Question: What is the value of this measurement?
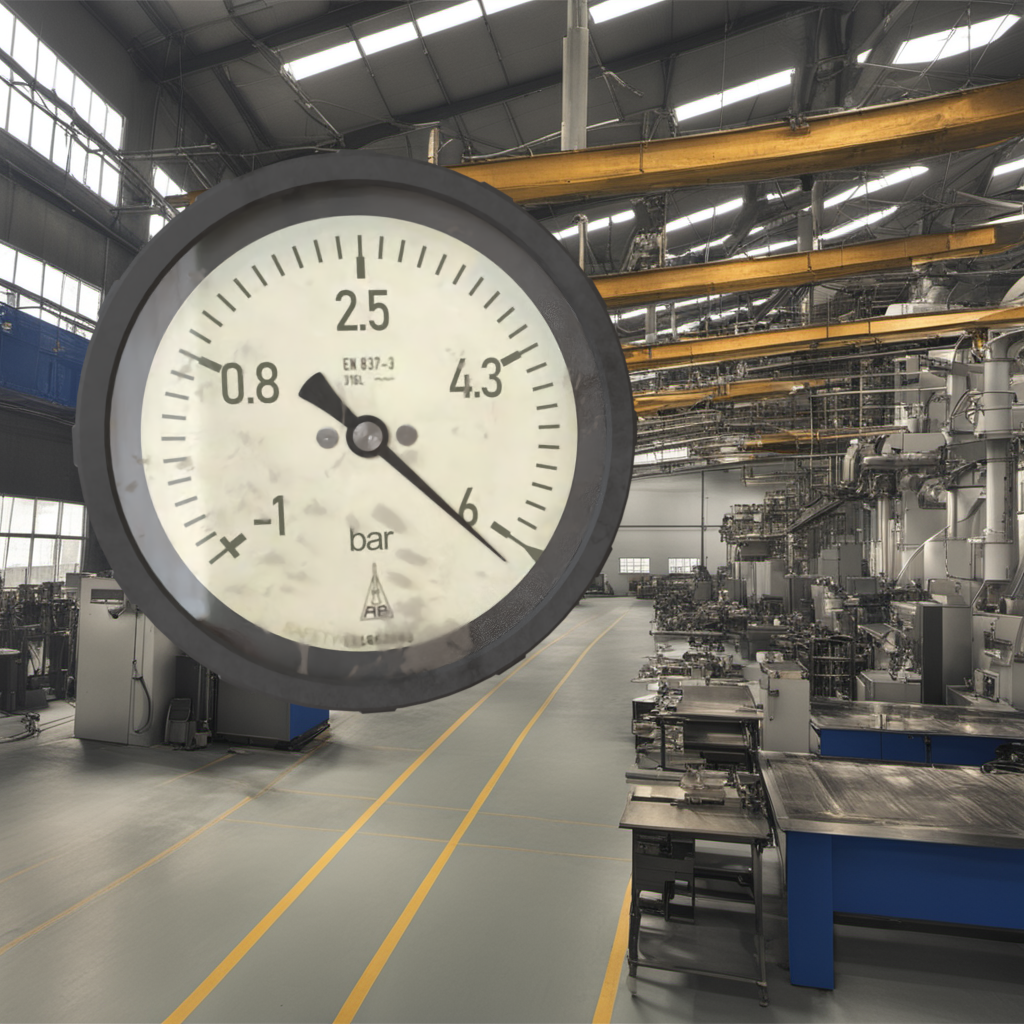
Answer: The result is 6.2
Question: What is the value range of this measurement?
Answer: The range is from -1 to 6
Question: What is the minimum and maximum value range of the measurement in the image?
Answer: The minimum value is -1 and the maximum value is 6